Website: walmart
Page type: account-selection
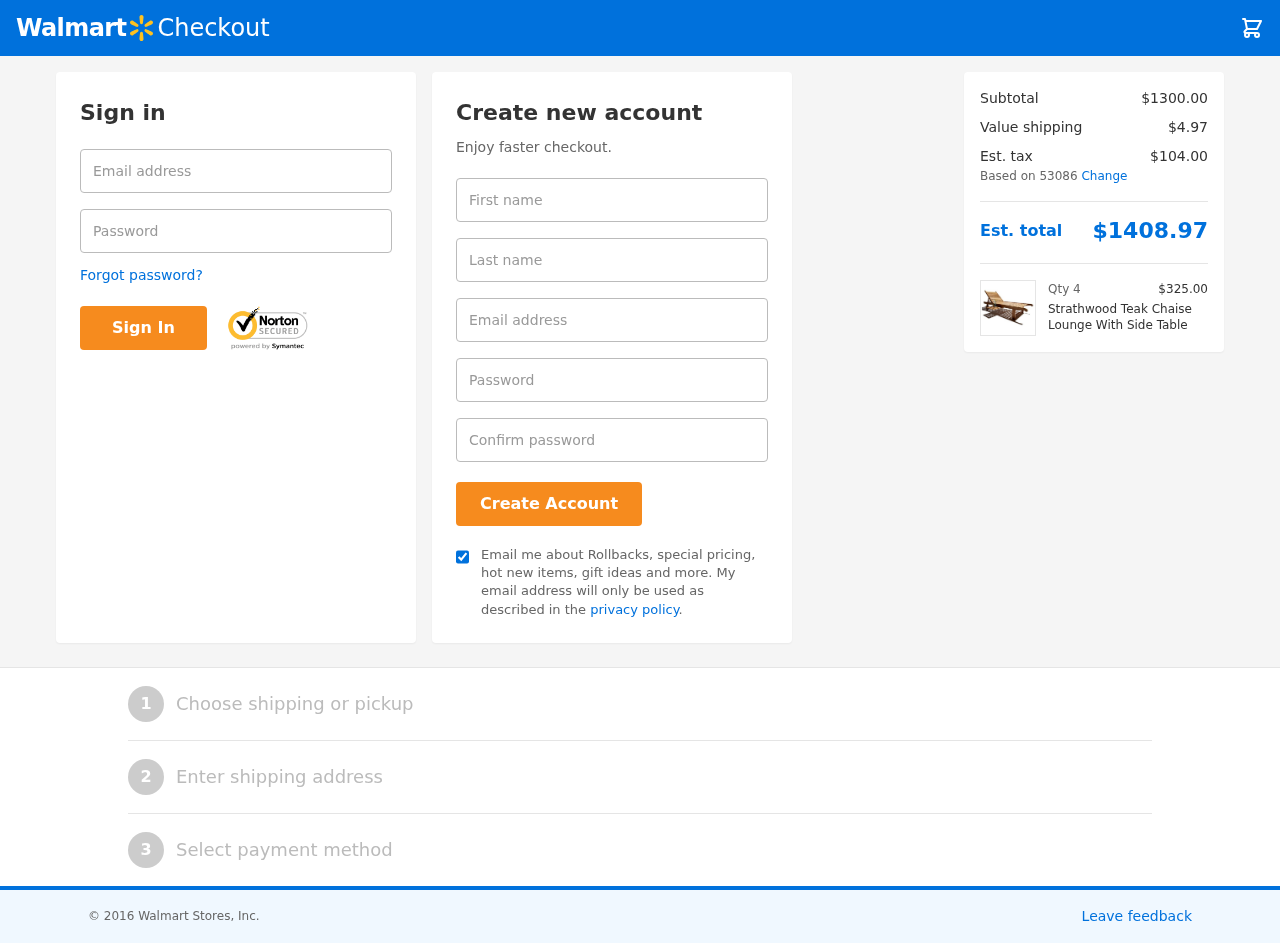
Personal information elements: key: PII_EMAIL
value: shelia_smith@hotmail.com
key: PII_FIRSTNAME
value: Shelia
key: PII_LASTNAME
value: Smith
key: PII_LOGIN_USERNAME
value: sheliasmith83
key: PII_POSTCODE
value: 53086
Product elements: key: PRODUCT1_NAME
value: Strathwood Teak Chaise Lounge With Side Table
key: PRODUCT1_PRICE
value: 325
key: PRODUCT1_QUANTITY
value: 4
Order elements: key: ORDER_SUBTOTAL
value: $1300.00
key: ORDER_SHIPPING_COST
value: $4.97
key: ORDER_TAX
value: $104.00
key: ORDER_TOTAL
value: $1408.97